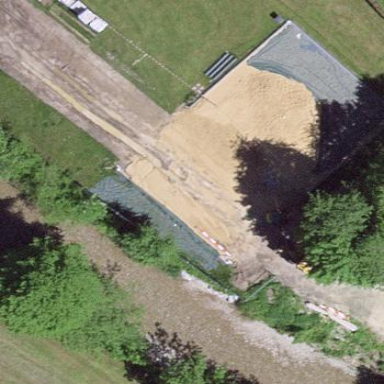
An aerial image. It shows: Sandy pitch for beach volleyball.